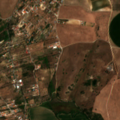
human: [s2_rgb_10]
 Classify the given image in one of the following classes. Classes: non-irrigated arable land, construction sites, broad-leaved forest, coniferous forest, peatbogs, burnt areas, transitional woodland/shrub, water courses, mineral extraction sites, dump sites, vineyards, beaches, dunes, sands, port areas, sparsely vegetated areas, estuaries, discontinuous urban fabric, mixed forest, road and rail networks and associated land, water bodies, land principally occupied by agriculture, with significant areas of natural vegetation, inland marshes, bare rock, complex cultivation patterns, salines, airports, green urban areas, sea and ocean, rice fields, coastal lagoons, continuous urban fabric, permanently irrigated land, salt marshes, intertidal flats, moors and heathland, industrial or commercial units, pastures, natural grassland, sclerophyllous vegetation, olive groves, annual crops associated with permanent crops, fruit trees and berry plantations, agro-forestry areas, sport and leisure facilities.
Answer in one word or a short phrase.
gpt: permanently irrigated land, olive groves, annual crops associated with permanent crops, complex cultivation patterns